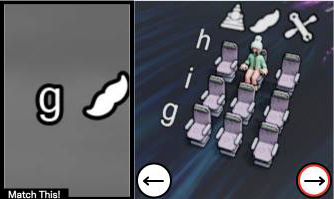
Task: seats
Answer: no